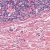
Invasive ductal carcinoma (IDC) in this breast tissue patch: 1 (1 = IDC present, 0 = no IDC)